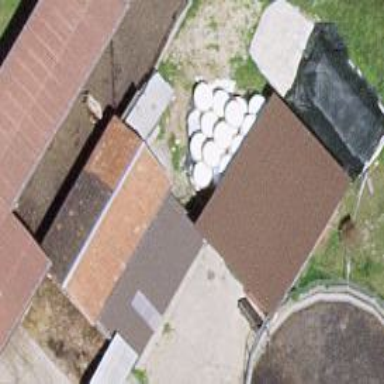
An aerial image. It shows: Rural barn.